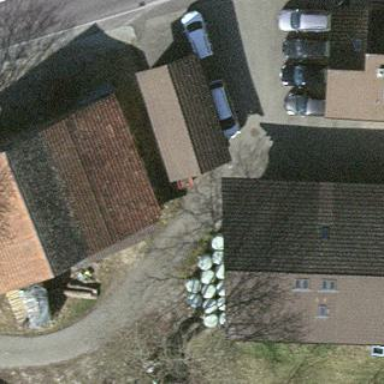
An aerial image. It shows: Gabled building.